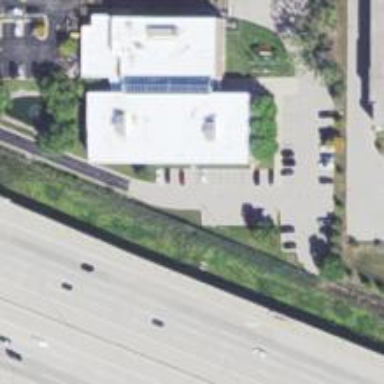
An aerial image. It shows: Industrial building.